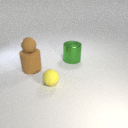
large brown rubber cylinder below small brown rubber sphere